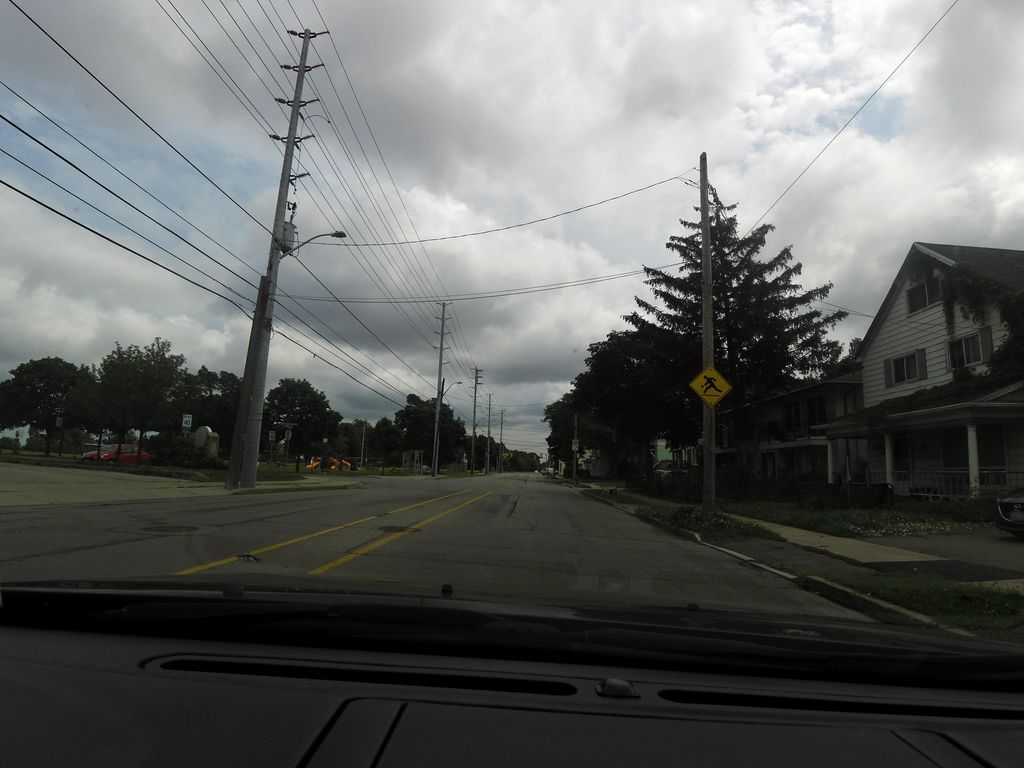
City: hamilton